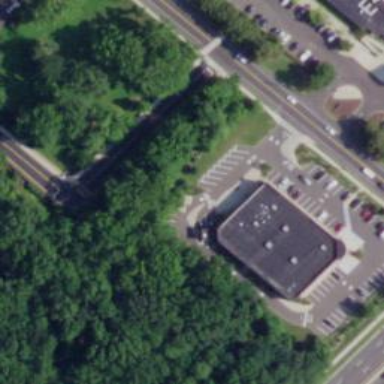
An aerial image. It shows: Pharmacy building providing healthcare services.